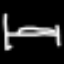
Label: bed